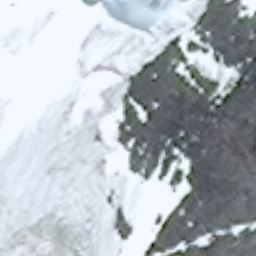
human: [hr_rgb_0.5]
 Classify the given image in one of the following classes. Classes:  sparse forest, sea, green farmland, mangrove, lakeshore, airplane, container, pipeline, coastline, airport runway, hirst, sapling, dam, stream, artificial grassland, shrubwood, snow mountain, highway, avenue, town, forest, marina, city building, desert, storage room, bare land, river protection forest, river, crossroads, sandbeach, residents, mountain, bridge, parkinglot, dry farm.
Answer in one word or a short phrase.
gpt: snow mountain